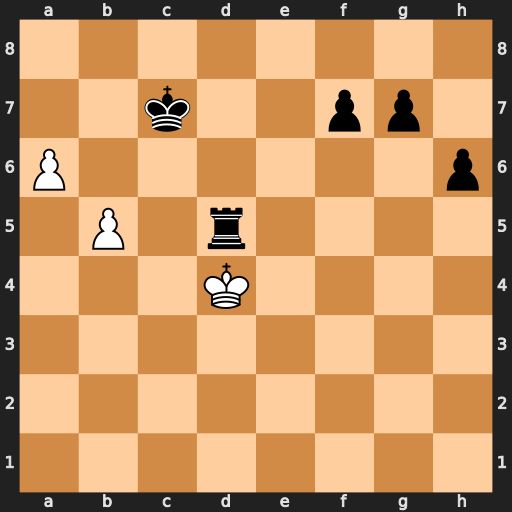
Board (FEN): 8/2k2pp1/P6p/1P1r4/3K4/8/8/8
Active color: w
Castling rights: -
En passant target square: -
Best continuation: Kxd5 Kb6 Kd6